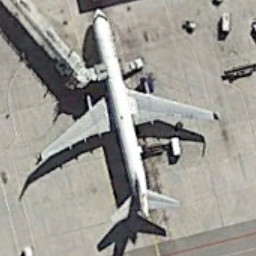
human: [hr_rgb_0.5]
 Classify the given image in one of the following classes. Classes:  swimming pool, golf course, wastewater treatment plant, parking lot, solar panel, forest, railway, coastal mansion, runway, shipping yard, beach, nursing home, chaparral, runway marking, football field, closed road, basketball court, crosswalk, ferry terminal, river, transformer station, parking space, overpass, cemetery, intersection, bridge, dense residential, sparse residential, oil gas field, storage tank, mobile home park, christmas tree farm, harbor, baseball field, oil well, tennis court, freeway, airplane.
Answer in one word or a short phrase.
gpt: airplane